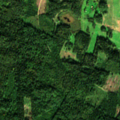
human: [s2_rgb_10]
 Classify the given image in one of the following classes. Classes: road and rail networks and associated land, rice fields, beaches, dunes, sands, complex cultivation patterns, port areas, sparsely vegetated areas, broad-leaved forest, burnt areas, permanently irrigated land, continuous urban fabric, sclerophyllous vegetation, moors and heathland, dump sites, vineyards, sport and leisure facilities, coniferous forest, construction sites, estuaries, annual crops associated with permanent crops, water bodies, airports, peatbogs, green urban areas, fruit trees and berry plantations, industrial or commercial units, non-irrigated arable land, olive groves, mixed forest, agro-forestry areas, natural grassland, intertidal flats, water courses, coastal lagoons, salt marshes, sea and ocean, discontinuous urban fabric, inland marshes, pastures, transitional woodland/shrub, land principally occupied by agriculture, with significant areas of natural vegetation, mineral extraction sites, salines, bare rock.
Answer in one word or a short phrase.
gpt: complex cultivation patterns, coniferous forest, mixed forest, transitional woodland/shrub